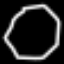
Label: octagon